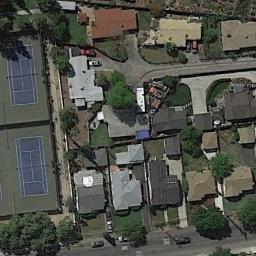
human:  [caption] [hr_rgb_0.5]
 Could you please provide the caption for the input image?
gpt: Tennis court built near residential area .

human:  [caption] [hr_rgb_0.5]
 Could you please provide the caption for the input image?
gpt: There are many buildings of different shapes beside the tennis courts .

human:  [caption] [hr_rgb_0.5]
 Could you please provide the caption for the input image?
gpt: The tennis court is on the grass next to some buildings and trees .

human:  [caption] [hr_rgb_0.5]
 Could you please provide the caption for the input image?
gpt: There is a tennis court on the vacant lot .

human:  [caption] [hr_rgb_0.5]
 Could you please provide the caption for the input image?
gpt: There are many buildings beside the tennis courts .